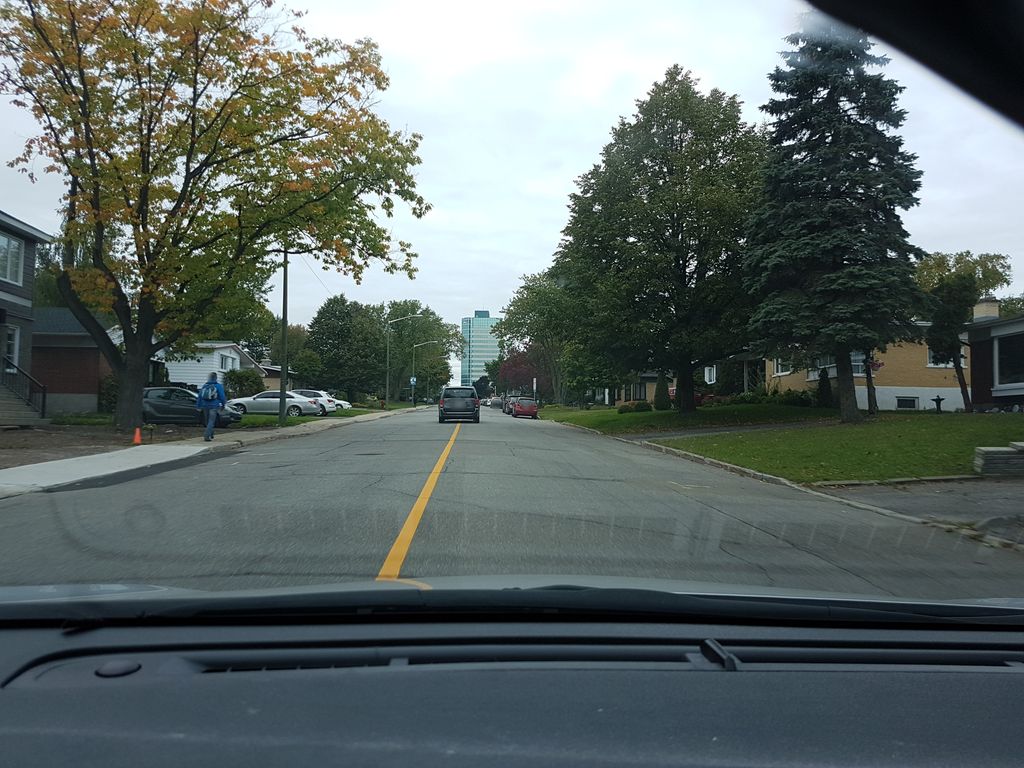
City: quebec_city